Question: I'm new to programming, so this question might be dumb.
I need to introduce the value of 'Tr1' into the 'Bzero1' function. When I run the module I get the result below:
.
The program is not running the 'Bzero1' function and I'm not sure why. Is it because I am not introducing the 'Tr1' value correctly or something else? I want 'Bzero1' to perform the operation '0.083-(0.422/Tr1**1.6)', with 'Tr1' obtained from the result of 'T/Tc1'.
I would appreciate your help a lot.
'''
T = float(input("Introduce system temperature in Kelvin: "))
print("System temperature is: ", T)
Tc1 = float(input("Introduce critical temperature of component 1: "))
print("Critical temperature of component 1 is: ", Tc1)
def Tr1(T, Tc1):
print("Relative temperature 1: ", T/Tc1)
Tr1 = Tr1(T, Tc1)
def Bzero1(Tr1):
print("Bzero 1: ", 0.083-(0.422/Tr1**1.6))
'''
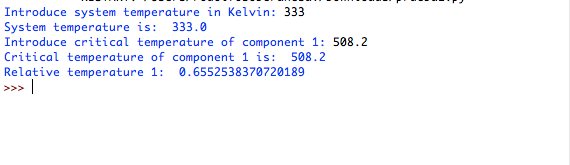
Answer: 1. Do not replace Tr1 function value, to avoid such replacement change: Tr1_value = Tr1(T, Tc1)
2. Call Bzero1 function with code: Bzero1(Tr1_value)
3. Modify Tr1 to return value: def Tr1(T, Tc1):
result = T/Tc1
print("Relative temperature 1: ", result)
return result
Also, let me suggest you to take a look on <URL> - there you can learn a lot about python ...